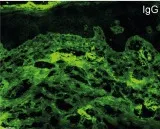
Histology and direct immunofluorescence. (A, B) H&E staining of a skin biopsy of the purpuric lesion on the left lower limb revealing mixed perivascular and interstitial inflammatory infiltrate around the capillaries of the superficial and deep dermis, composed of altered neutrophils with some eosinophils. Note the leukocytoclasia with nuclear dust, frequent capillary thromboses, parietal alterations with endothelial clarification and vacuolisation, fibrinoid necrosis with intraluminal fibrin deposition, and vessel wall disruption with red cell extravasation in the superficial, middle and deep dermis.
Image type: pathology (immunostaining)